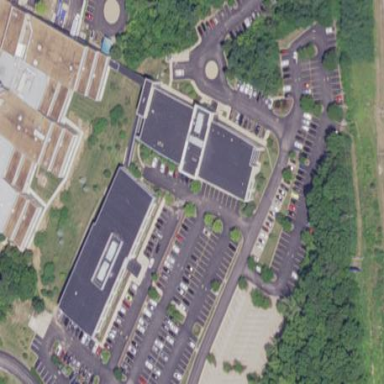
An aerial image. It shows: Office building.